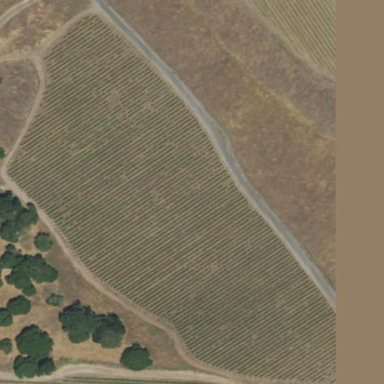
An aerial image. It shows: Vineyard with wine grapes as the crop.